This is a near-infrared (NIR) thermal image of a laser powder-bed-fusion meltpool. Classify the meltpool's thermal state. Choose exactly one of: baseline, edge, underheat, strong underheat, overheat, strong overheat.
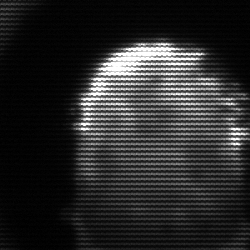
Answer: baseline